Question: I have a spreadsheet which looks like the below:

I am trying to write a macro (and ultimately a button) which will create a new column with the current date as a header in the first empty column i.e. next to april it will say May if I run it when it is May.
This is what I have tried so far, but it doesn't work:
'''
Sub column()
Dim Input_ID As String, Date_in As String
Dim ws As Worksheet
Set ws = ThisWorkbook.Sheets("Facebook")
Date_in = Format(Now, "MMM-YY")
With ws.Range("2" & ws.Columns.Count).End(xlUp)
If .column >= c Then .Offset(1, 0).Value = Date_in Else Exit Sub
End With
End Sub
'''
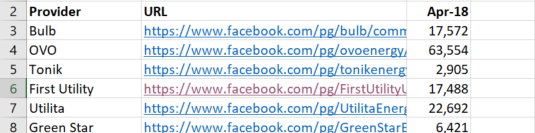
Answer: How about the following:
'''
Sub AddColumn()
Dim ws As Worksheet: Set ws = Sheets("Facebook")
ws.Columns("C:C").Insert Shift:=xlToRight, CopyOrigin:=xlFormatFromLeftOrAbove
ws.Range("C1").Value = Format(Now(), "MMM-YY")
End Sub
'''